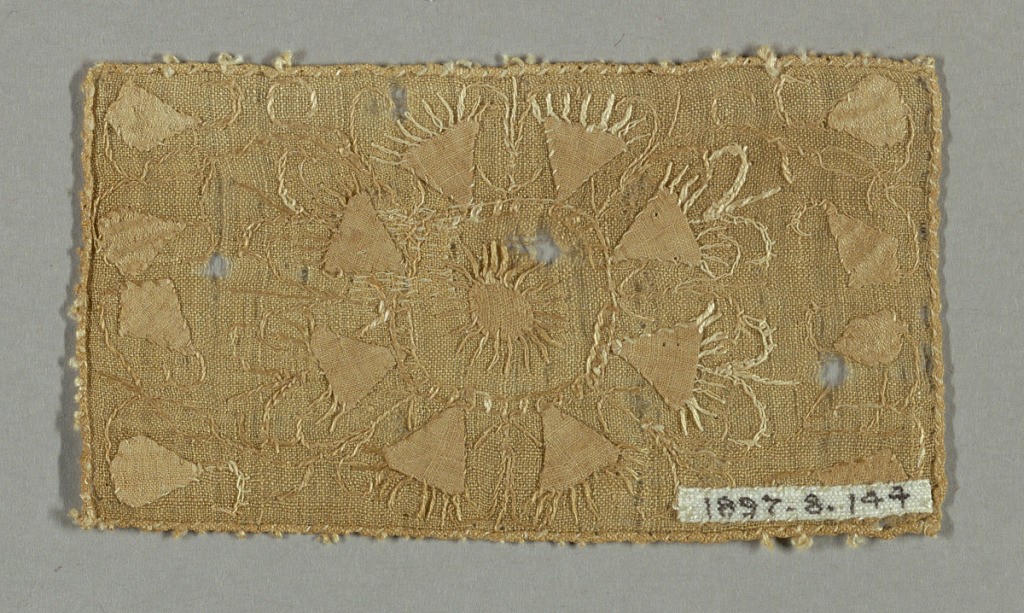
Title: Fragment
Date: early 17th century
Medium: linen Technique: applique and embroidery
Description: Light brown rectangular fragment with a crude floral form suggested by a spoked circle surrounded by triangular petals. Left and right edges have diamond shapes connected by lines of stitching.